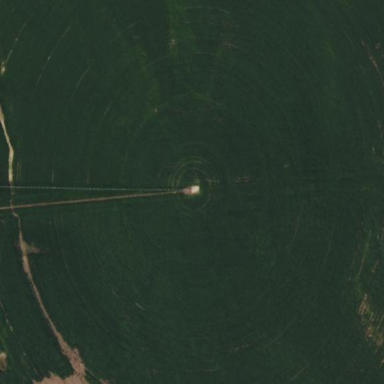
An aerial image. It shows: Farmland with pivot irrigation system.